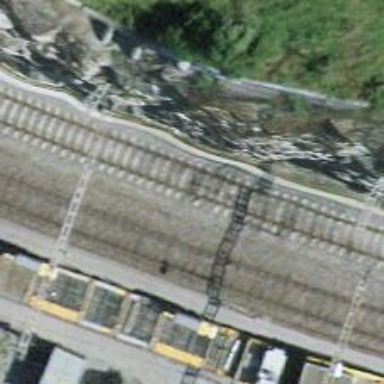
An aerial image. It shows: Railway track with contact lines for electrification.